Brain MRI, t1w sequence, axial 2D slice.
Patient: age 33, sex F, weight 78 kg, height 1.78 m
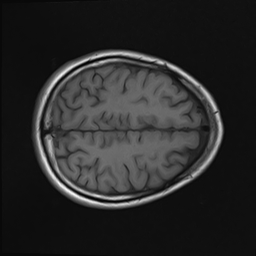